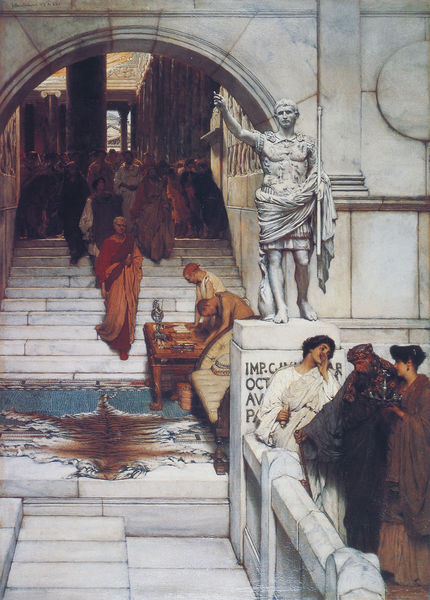
Titel: Eine Audienz bei Agrippa
Künstler: Lawrence Alma-Tadema
Institution: Kilmarnock, Dick Institute
Schlagwörter: gemälde, gruppe, mann, umhang, weiß, sitzen, frau, kleid, marmor, männer, tisch, gebäude, leute, teppich, stehen, stein, innenraum, brücke, skulptur, statue, fell, schrift, bogen, perspektive, schule, rundbogen, treppe, kaiser, könig, stufen, junge, halle, antike, palast, übergang, herrscher, sieg, rom, portal, römer, leid, toga, empfang, schreiten, griechenland, verbeugen, verbeugung, verneigen, antikisierend, gelehrter, löwe, macht, schreiber, römisch, standbild, athen, caesar, tiger, tigerfell, imperator, sixtina, 1900, herabsteigende